Question: It's all in the title. It seems that <URL>

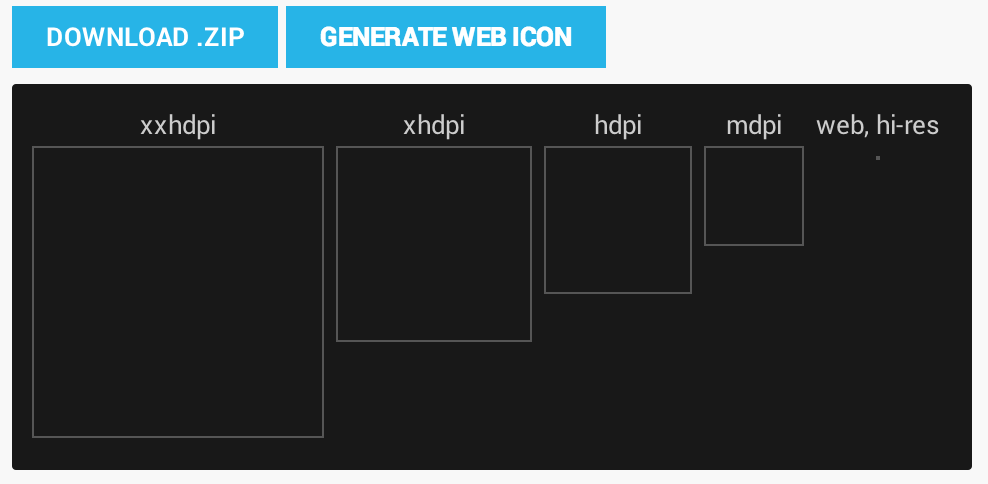
Answer: I think if you also navigate to the res folder in the sdk, you won't find ldpi.
Taken from FAQ of Android Holo Colors Generator, but I think it applies to all the asset studio tools
Why the low density (ldpi) is not generated ?
Android Holo Colors Generator is based upon the default holo theme (in Android source code) which does not provide any picture for low density devices. Moreover, ldpi represents less than 2% of the Android Market Share. Finally, if a device is in ldpi, it will use the mdpi pictures.